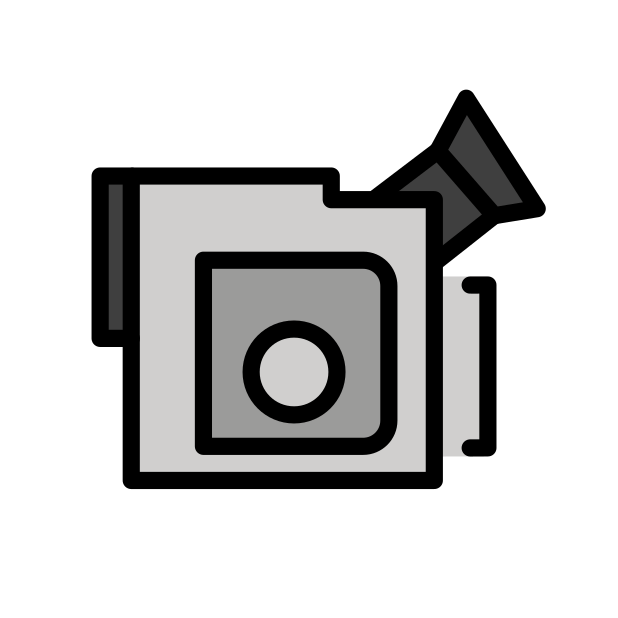
video camera